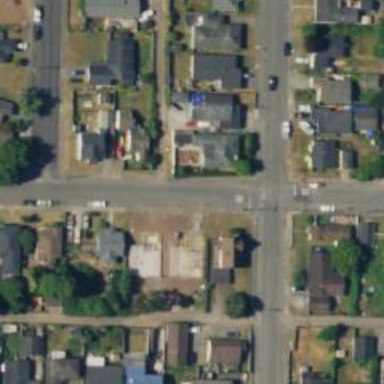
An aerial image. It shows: Alley classified as service road.